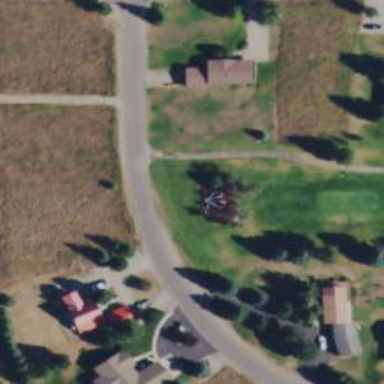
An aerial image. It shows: Path for golf carts.